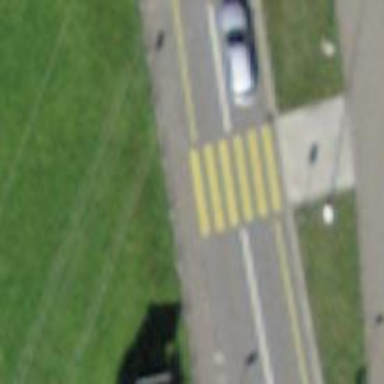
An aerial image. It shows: Marked crossing on footway with clear markings.